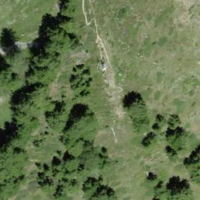
EUNIS habitat code: 23
Species observed at this site:
Nucifraga caryocatactes
Turdus viscivorus